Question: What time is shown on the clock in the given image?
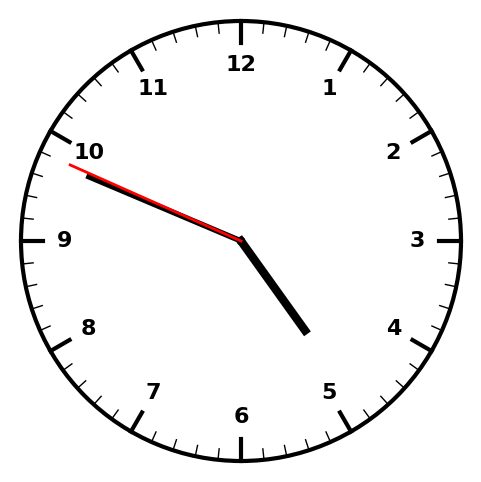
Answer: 04:48:49